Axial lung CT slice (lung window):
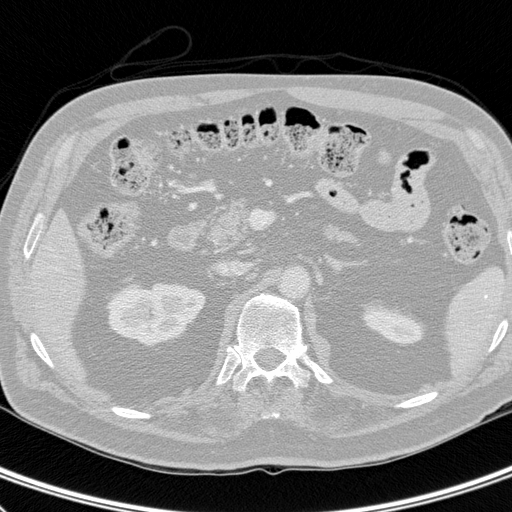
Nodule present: no